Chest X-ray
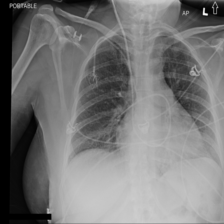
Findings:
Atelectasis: negative
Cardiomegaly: negative
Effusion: negative
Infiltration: negative
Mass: negative
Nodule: negative
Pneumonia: negative
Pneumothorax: negative
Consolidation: negative
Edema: negative
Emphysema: negative
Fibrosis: negative
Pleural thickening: negative
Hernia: negative